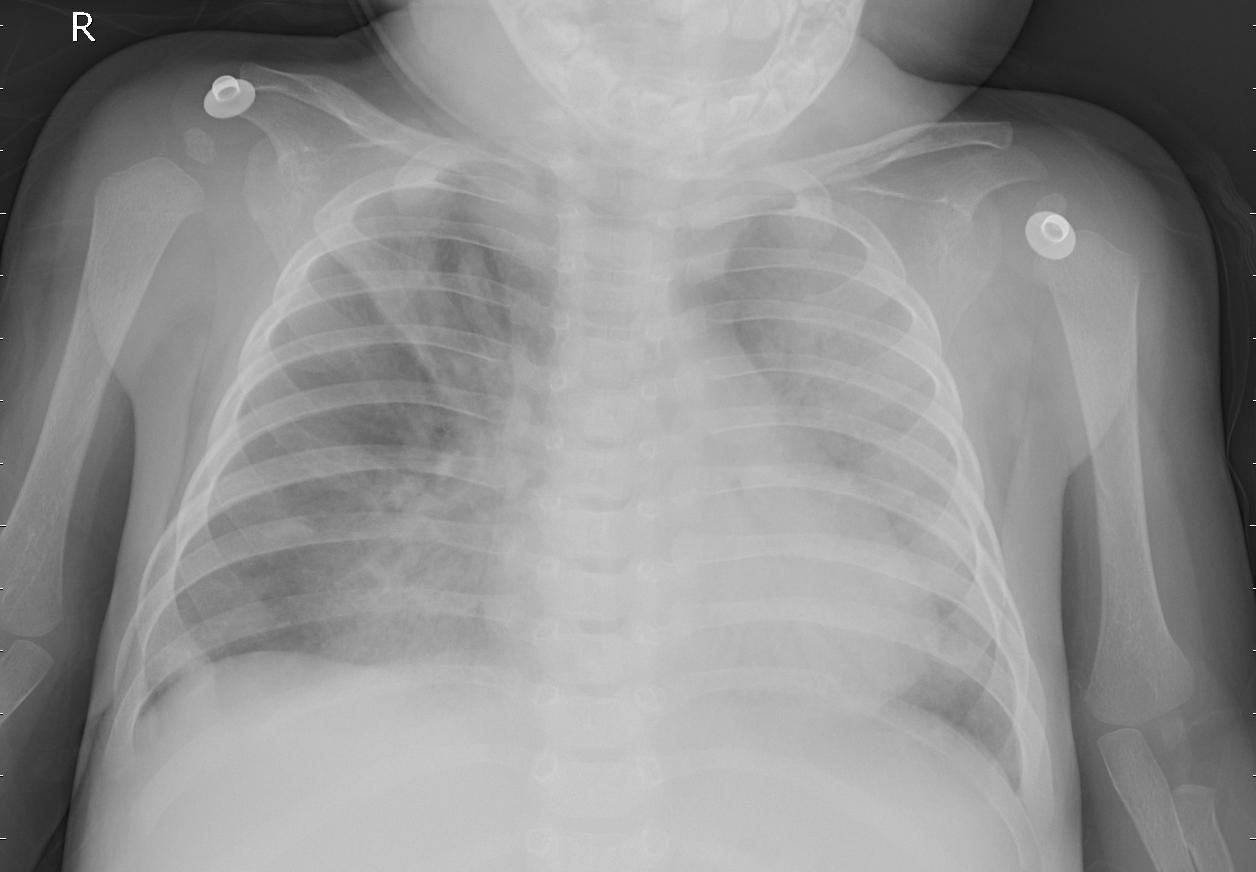
Diagnosis: PNEUMONIA